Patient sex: M
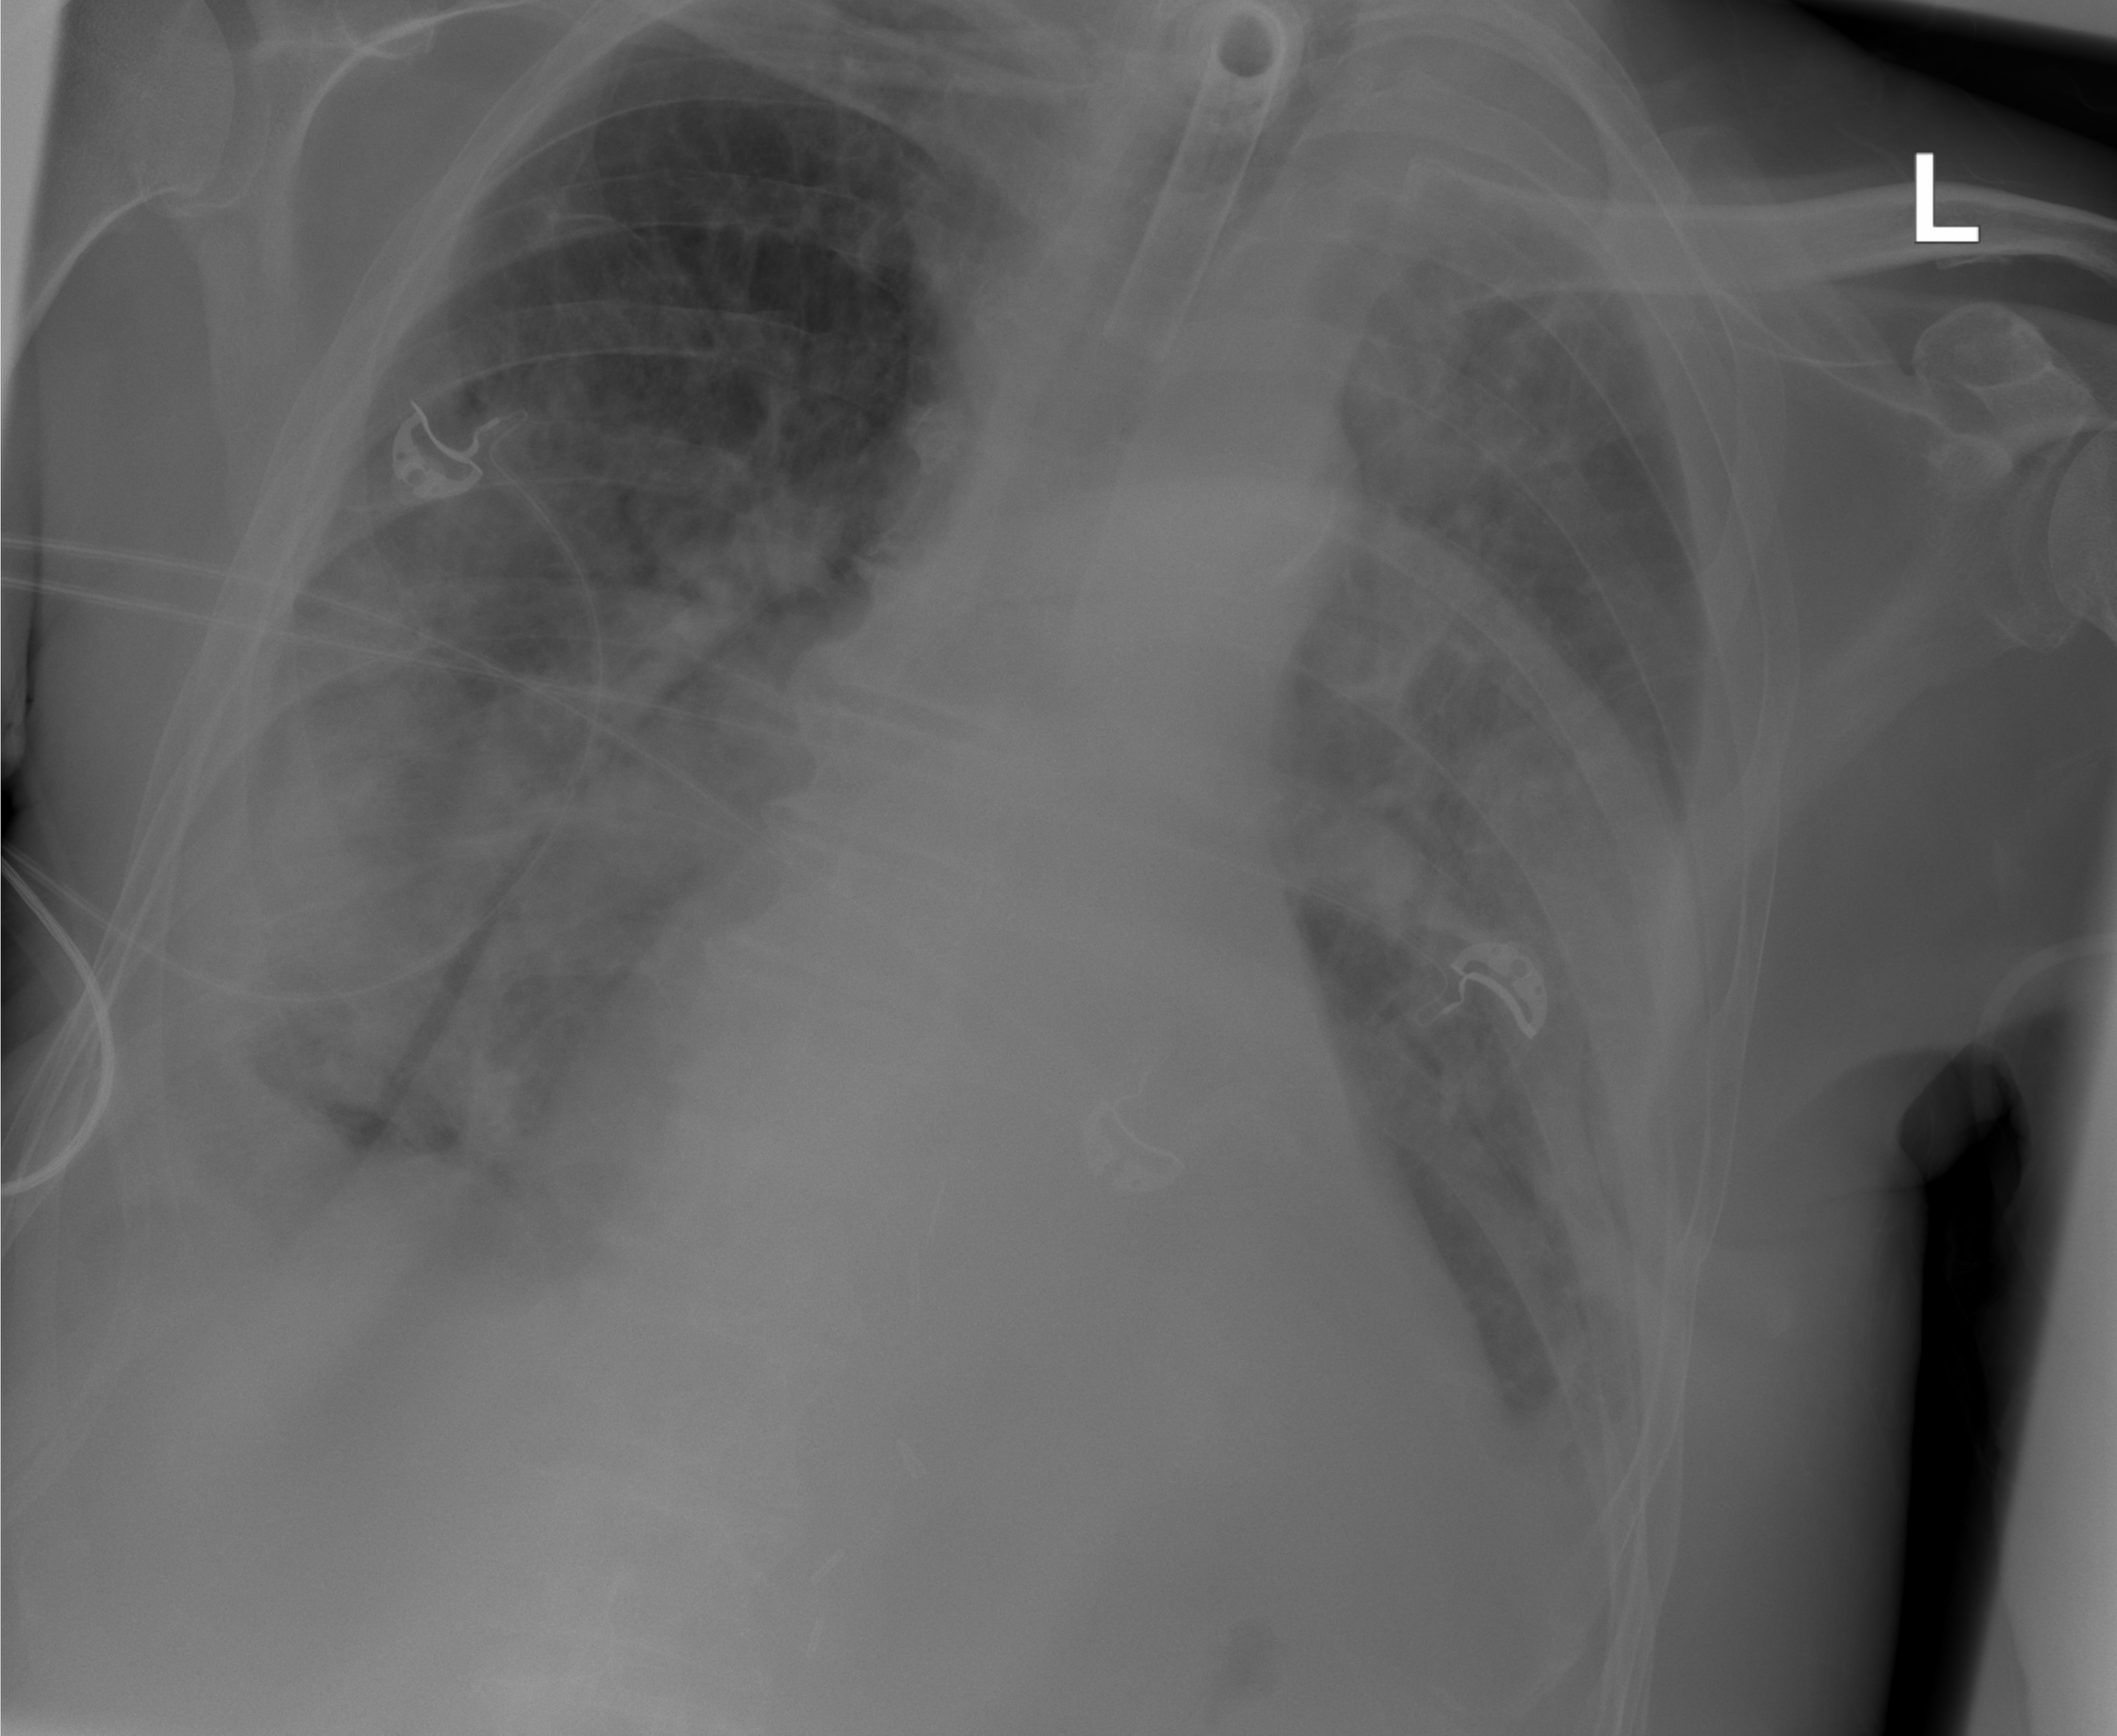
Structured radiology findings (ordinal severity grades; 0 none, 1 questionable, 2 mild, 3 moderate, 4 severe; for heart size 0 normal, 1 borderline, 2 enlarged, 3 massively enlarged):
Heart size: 0
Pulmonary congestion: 1
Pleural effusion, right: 2
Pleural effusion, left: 1
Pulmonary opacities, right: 2
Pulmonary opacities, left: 2
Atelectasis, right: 2
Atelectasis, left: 1